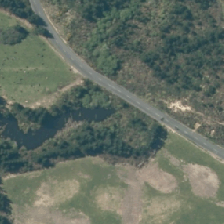
Land cover: lake_pond